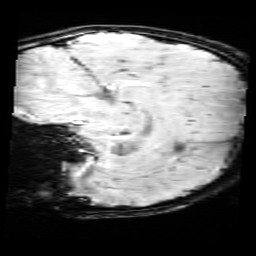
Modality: SWI
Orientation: sagittal
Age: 12
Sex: female
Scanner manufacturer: siemens
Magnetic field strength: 3 T
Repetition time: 0.027 s
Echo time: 0.02 s